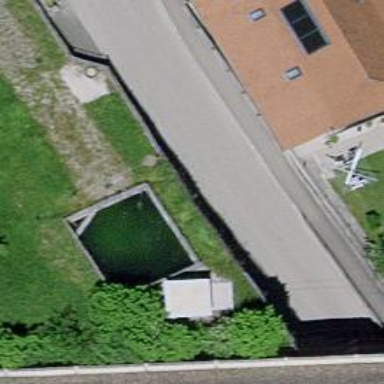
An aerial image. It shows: Retaining wall.